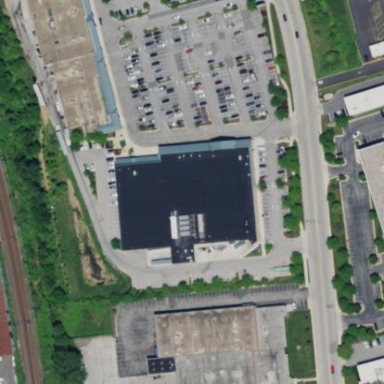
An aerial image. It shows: Building that houses supermarket.